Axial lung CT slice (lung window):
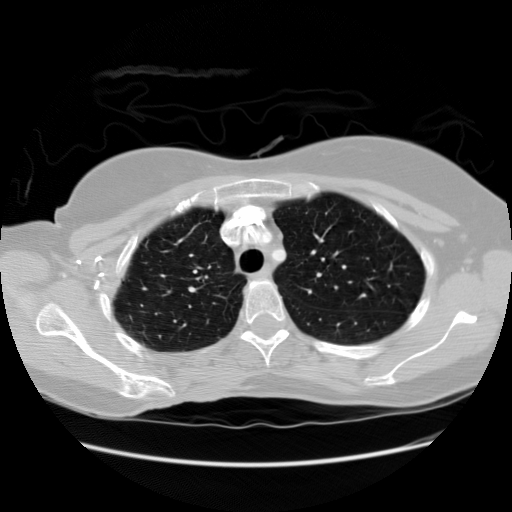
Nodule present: no